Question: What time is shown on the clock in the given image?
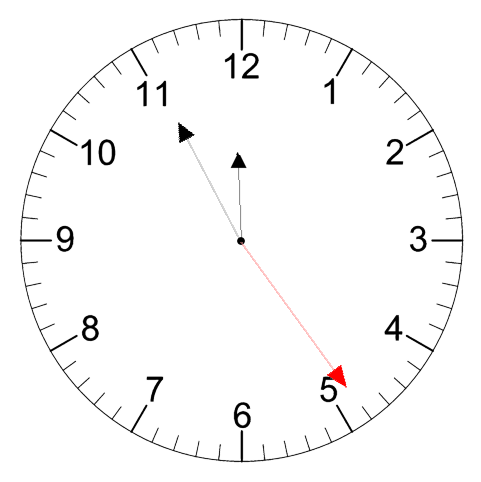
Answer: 11:55:24